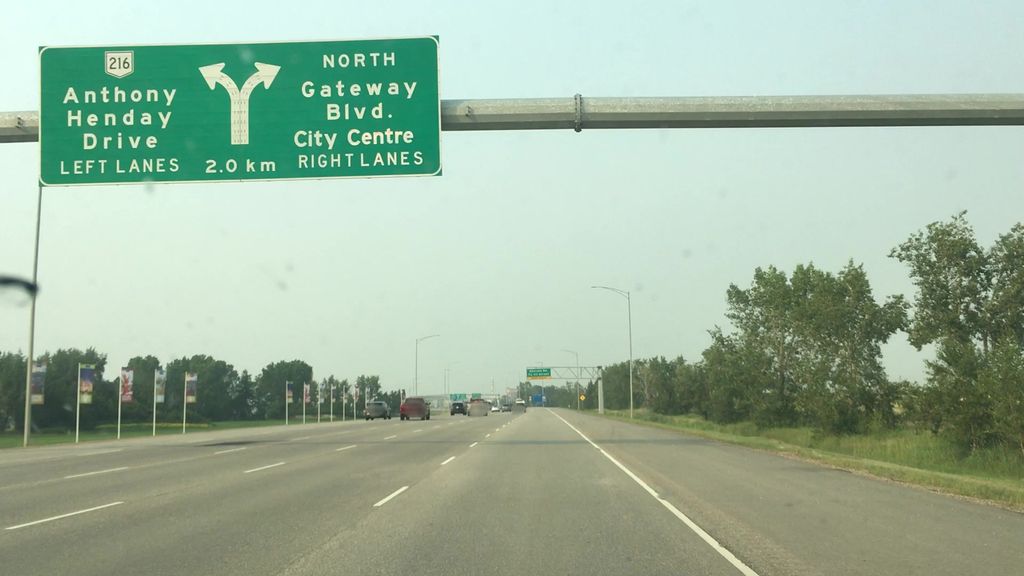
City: edmonton